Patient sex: F
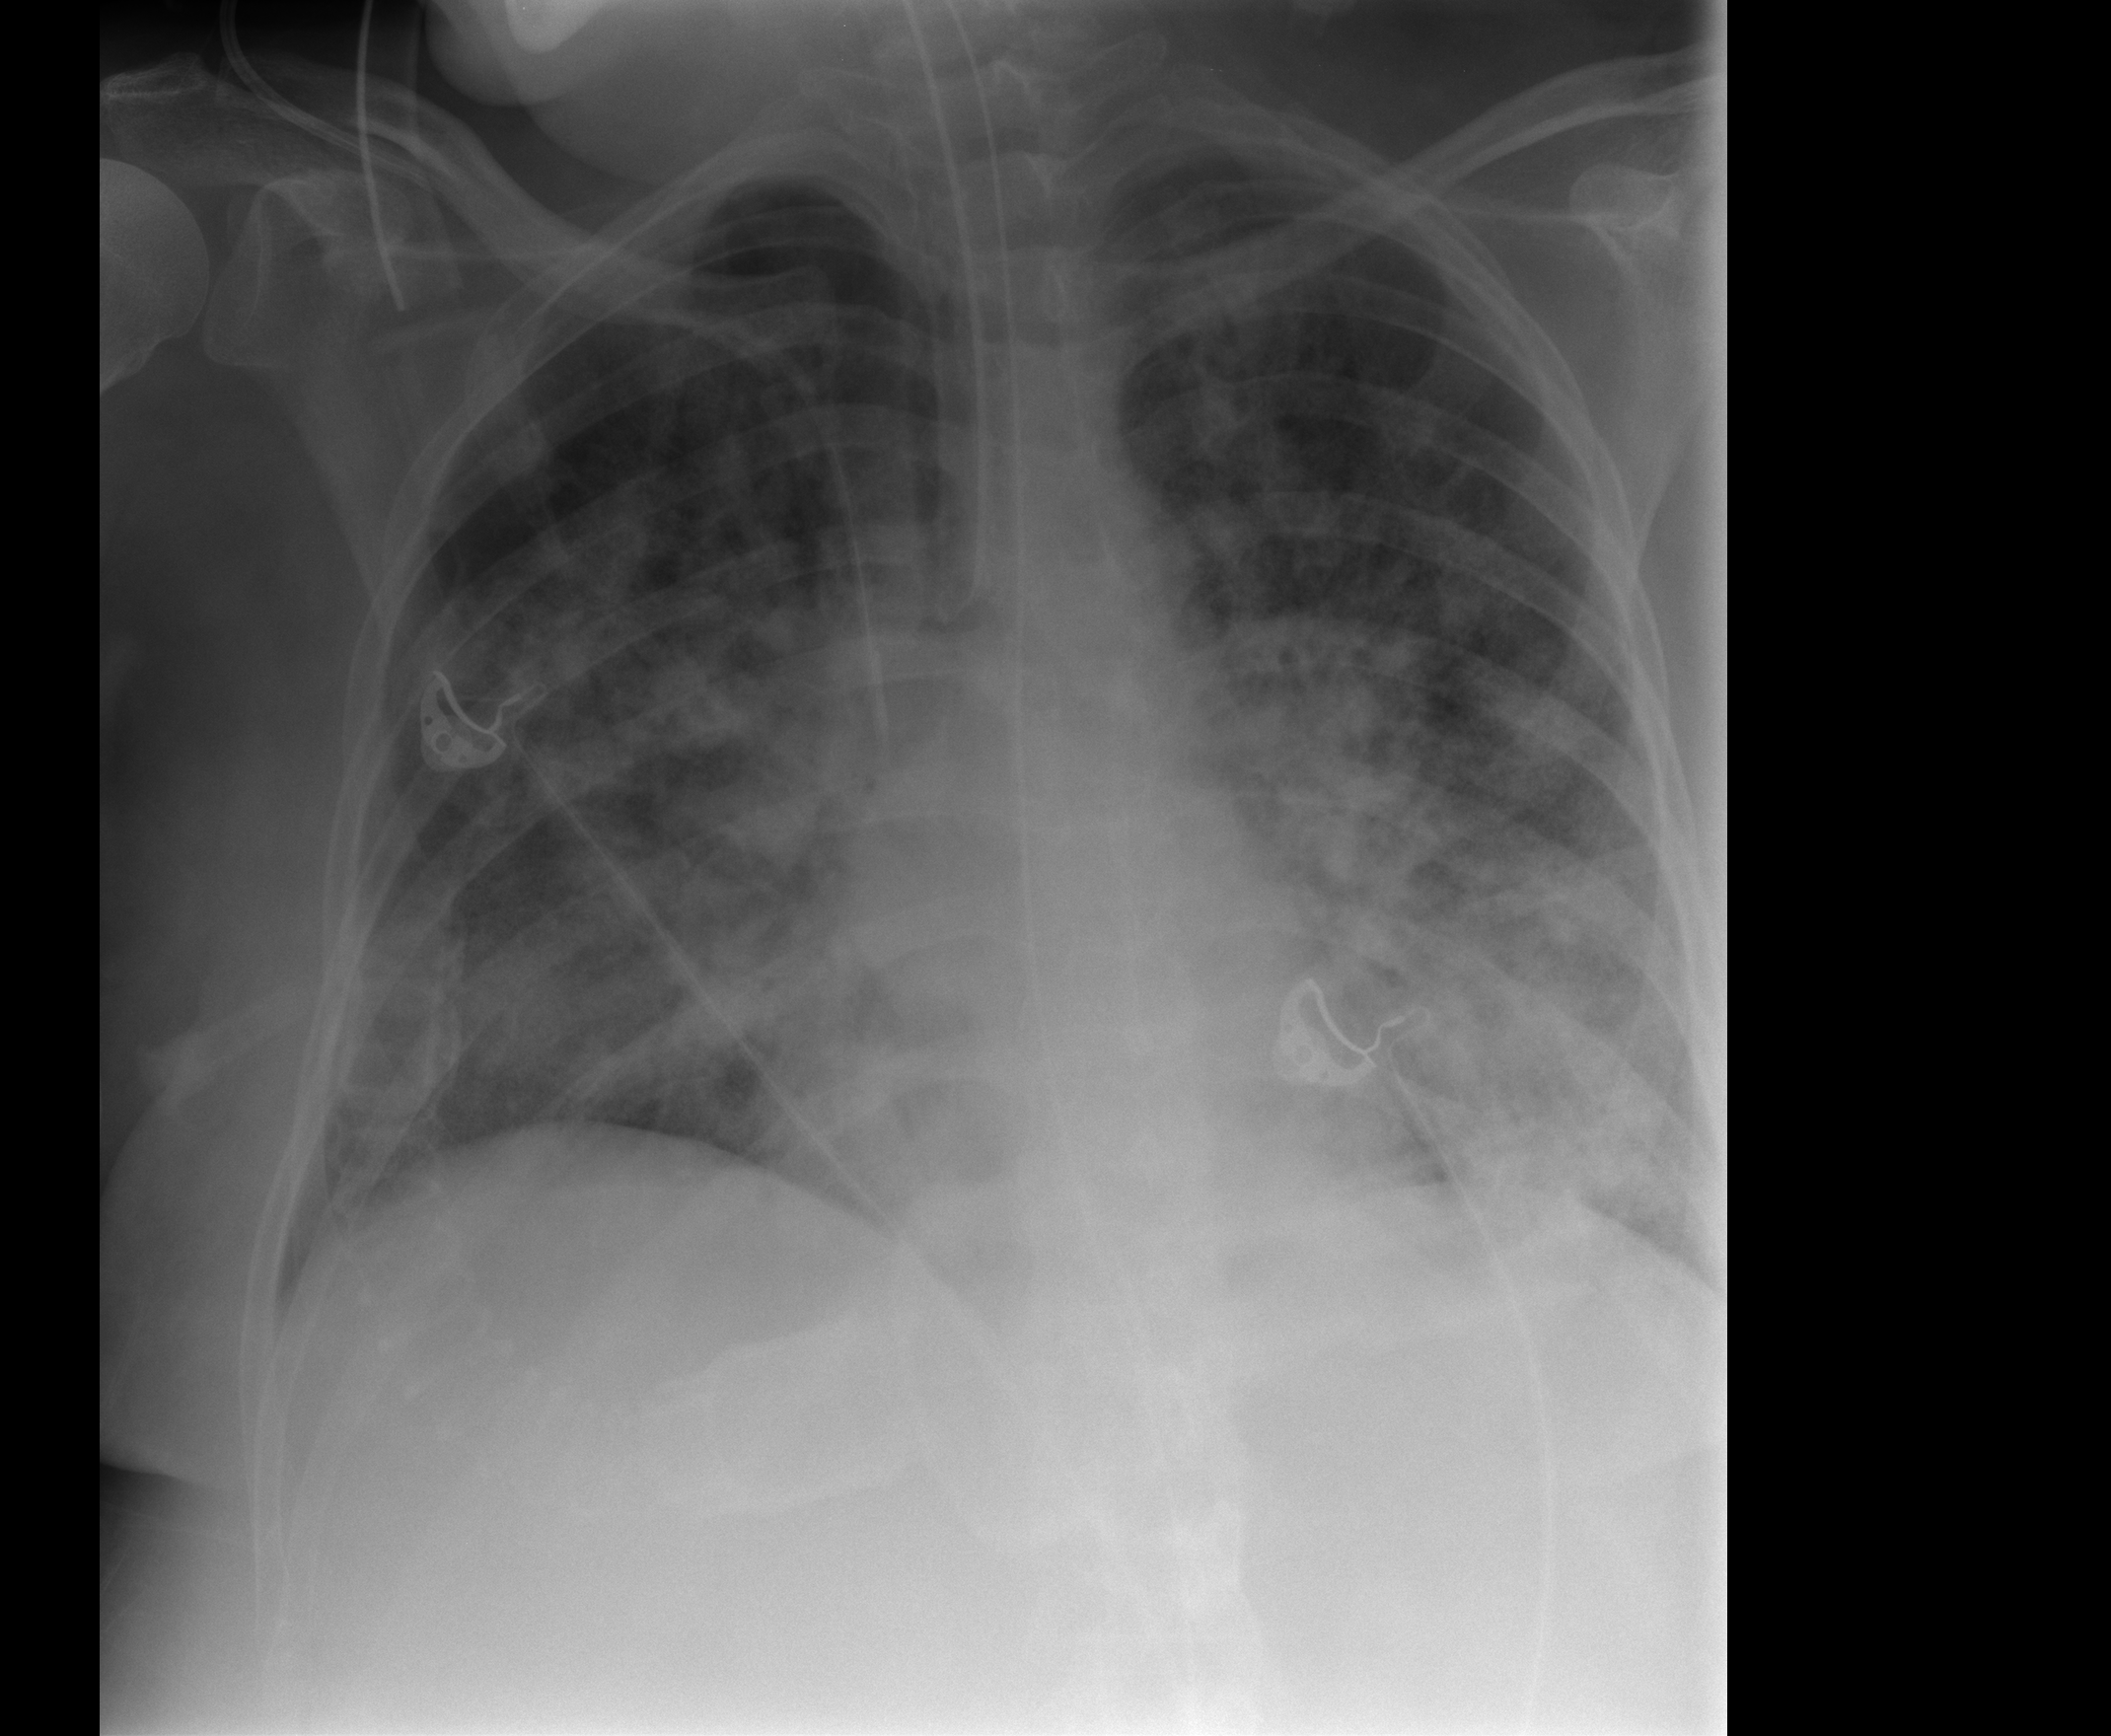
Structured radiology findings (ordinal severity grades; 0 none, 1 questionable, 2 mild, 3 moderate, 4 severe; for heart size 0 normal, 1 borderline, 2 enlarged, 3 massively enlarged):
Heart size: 0
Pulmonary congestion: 2
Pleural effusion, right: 0
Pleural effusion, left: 0
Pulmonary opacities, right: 3
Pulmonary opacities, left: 3
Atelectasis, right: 3
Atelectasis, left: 3